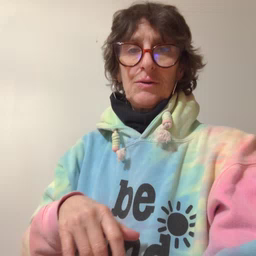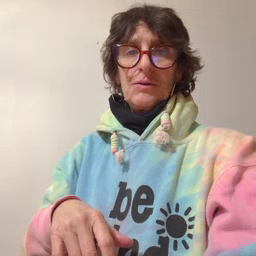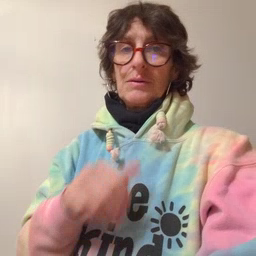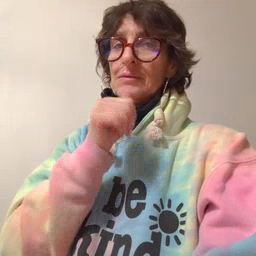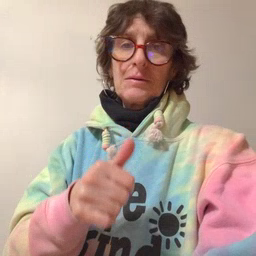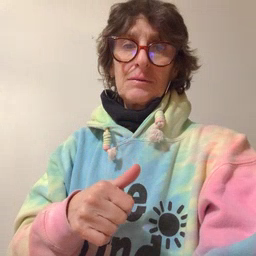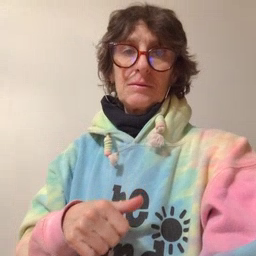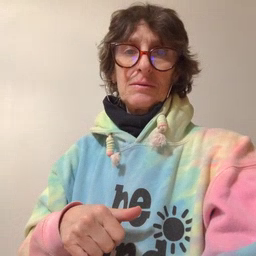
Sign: not